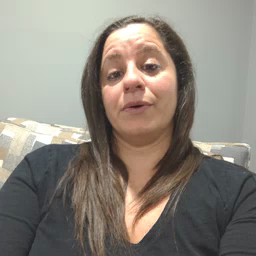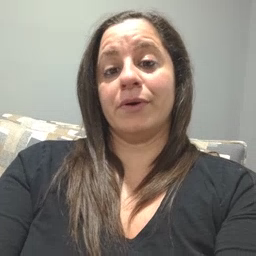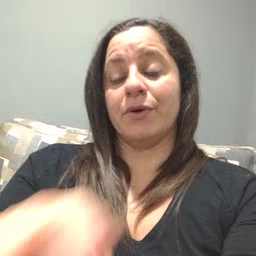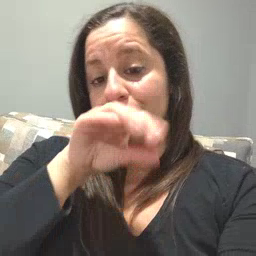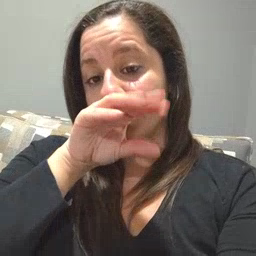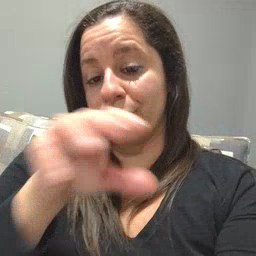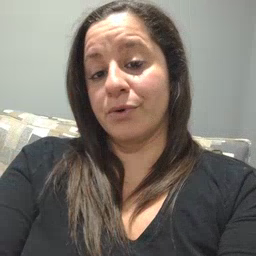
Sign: goose